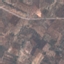
Land use / land cover class: PermanentCrop